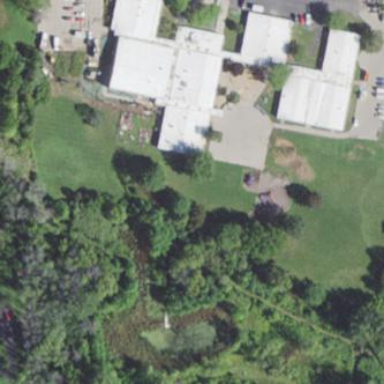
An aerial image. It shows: School.